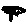
Label: tree